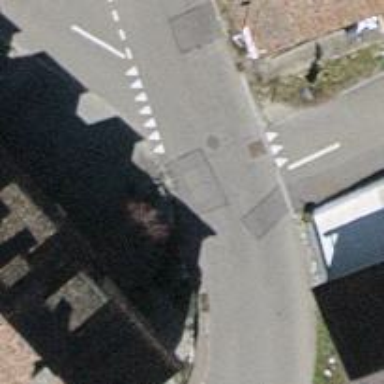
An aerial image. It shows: Asphalt road in living street.